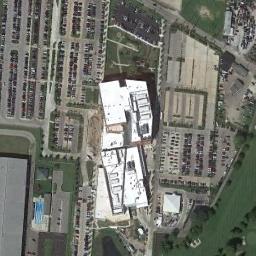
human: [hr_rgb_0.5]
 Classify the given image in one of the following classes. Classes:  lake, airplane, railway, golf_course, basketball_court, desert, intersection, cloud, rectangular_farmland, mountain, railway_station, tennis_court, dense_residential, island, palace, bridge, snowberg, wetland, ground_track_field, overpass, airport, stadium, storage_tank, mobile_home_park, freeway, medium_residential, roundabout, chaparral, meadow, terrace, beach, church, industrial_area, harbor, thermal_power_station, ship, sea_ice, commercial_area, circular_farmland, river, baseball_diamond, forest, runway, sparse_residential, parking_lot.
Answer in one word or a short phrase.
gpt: parking_lot